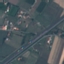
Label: Highway